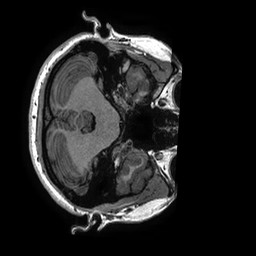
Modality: T1w
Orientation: axial
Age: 24
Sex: female
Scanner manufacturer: ge
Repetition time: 0.00733 s
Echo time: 0.003 s